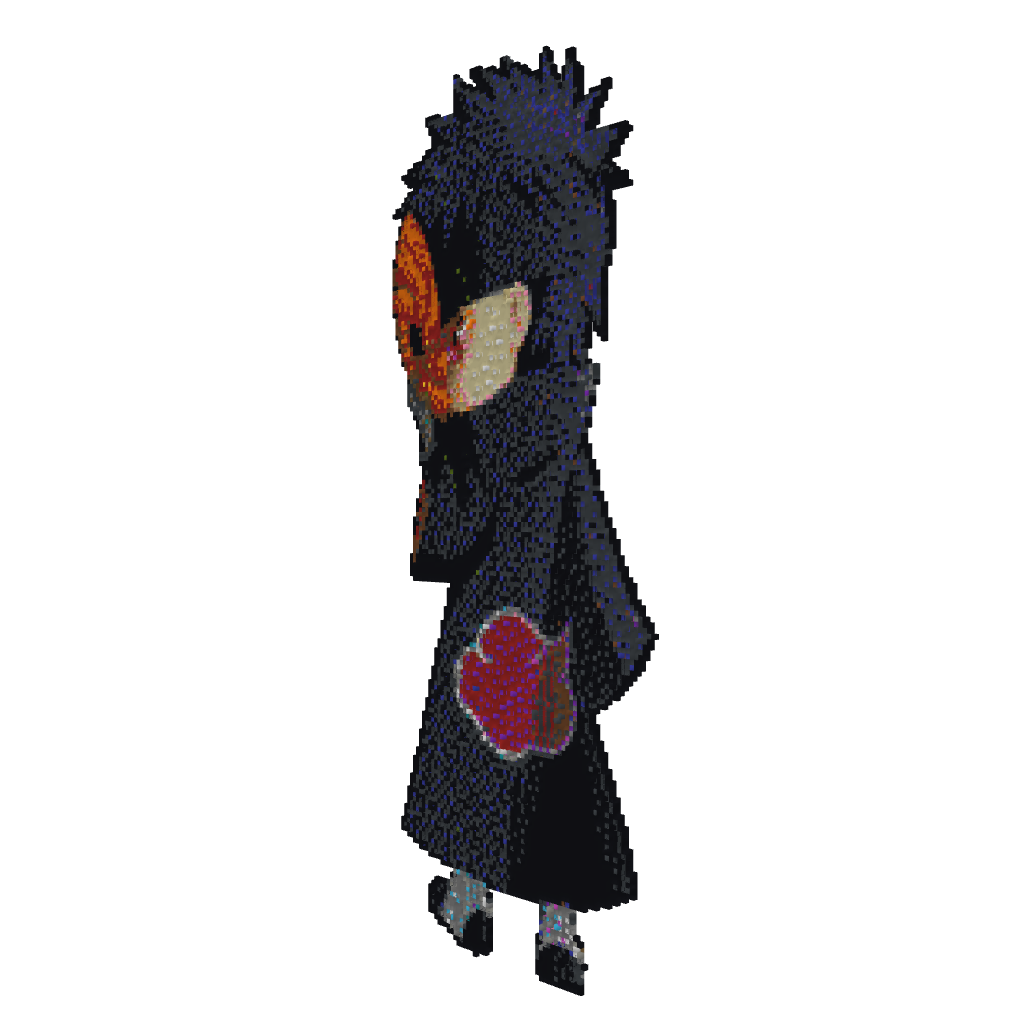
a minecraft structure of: TOBI CHIBI